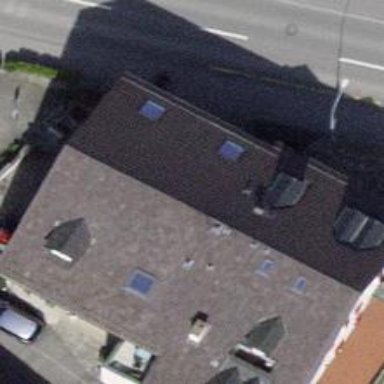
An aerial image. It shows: Restaurant.